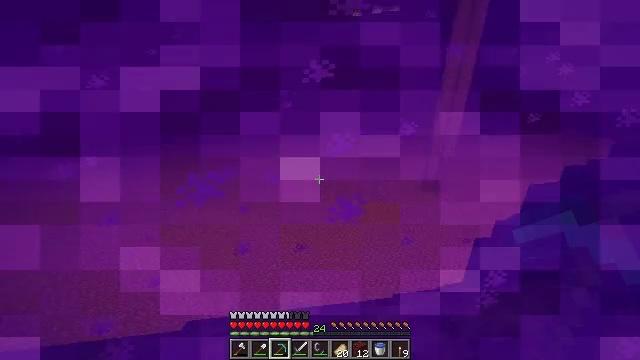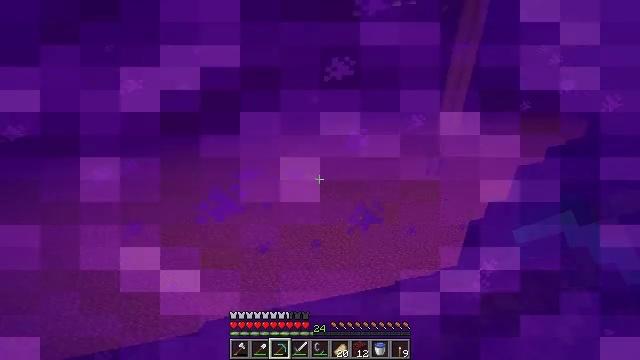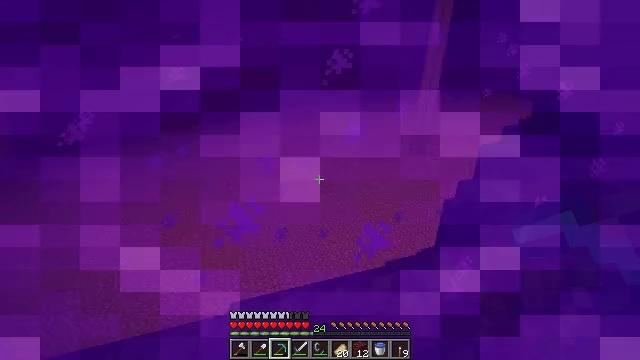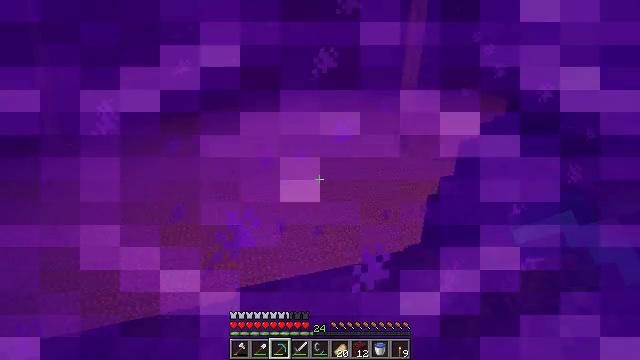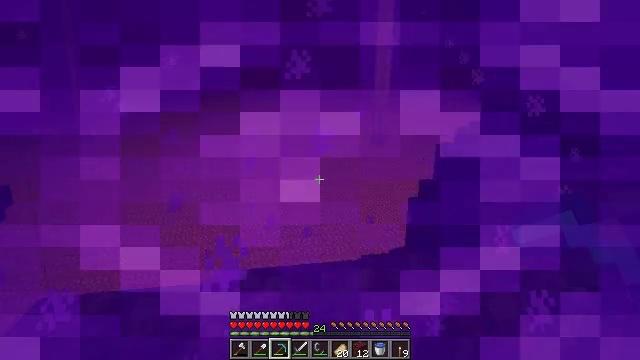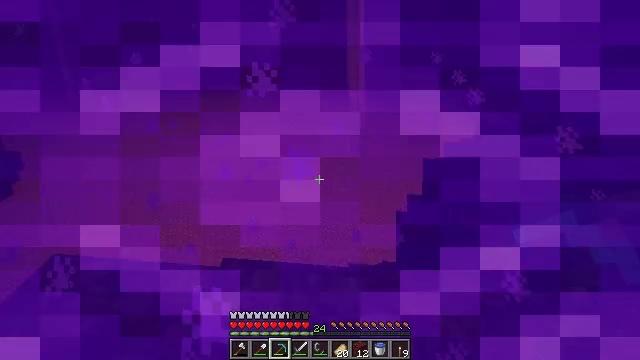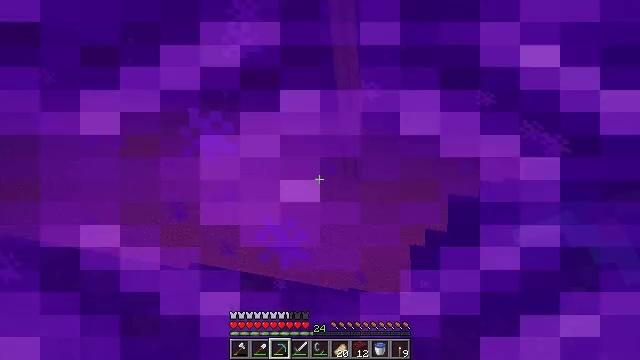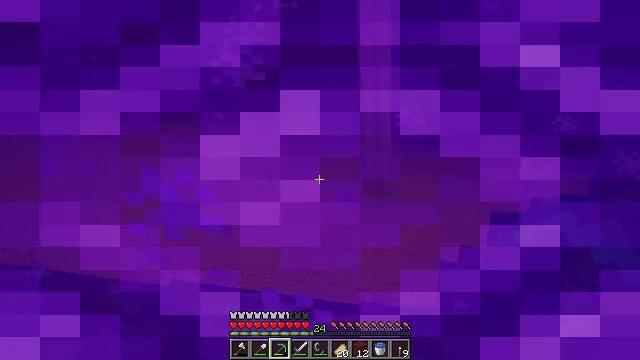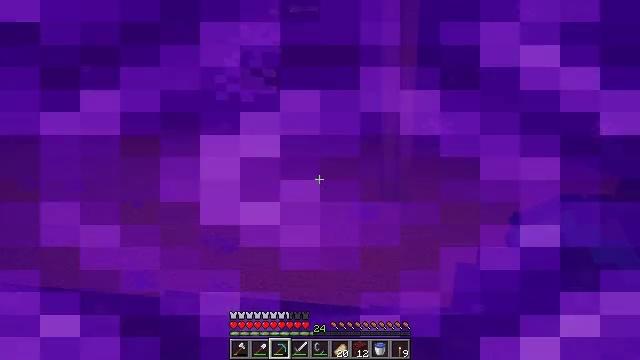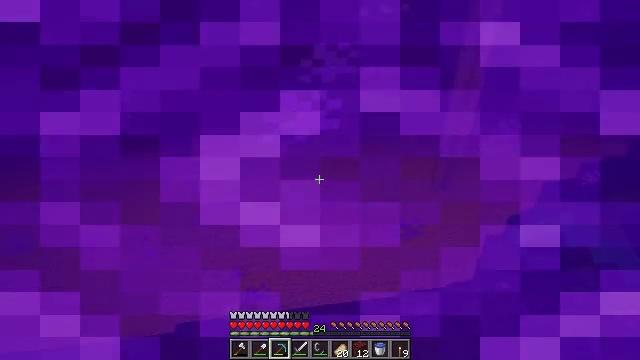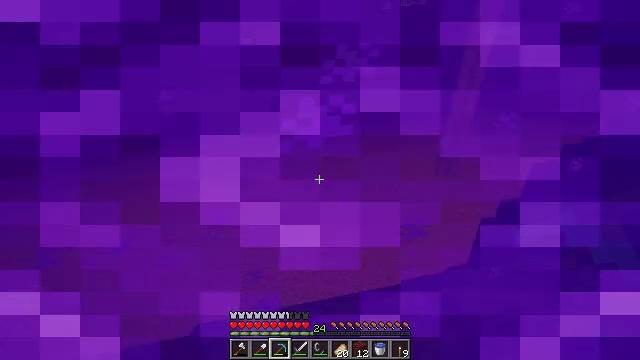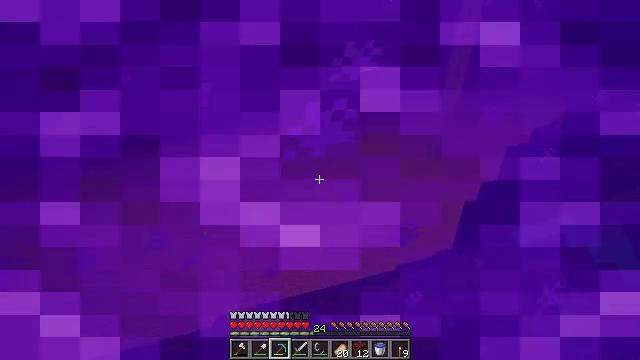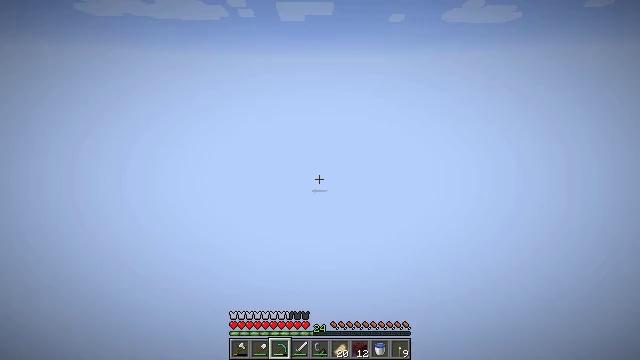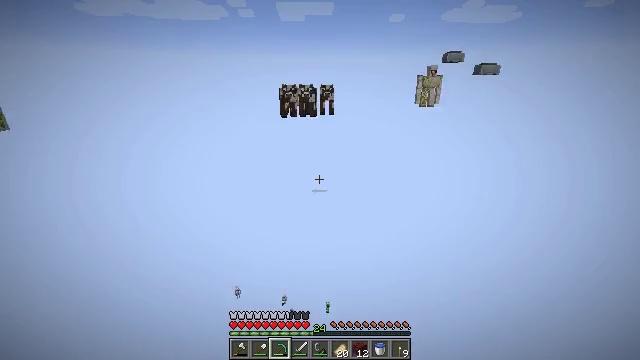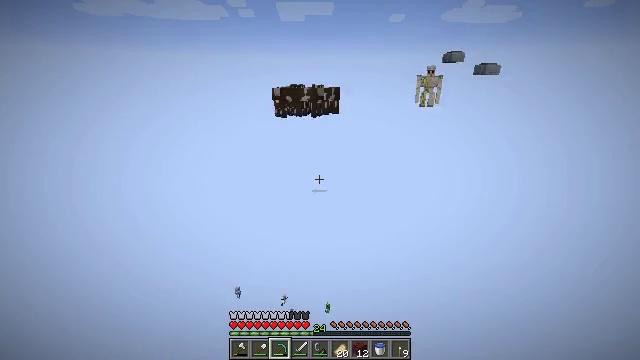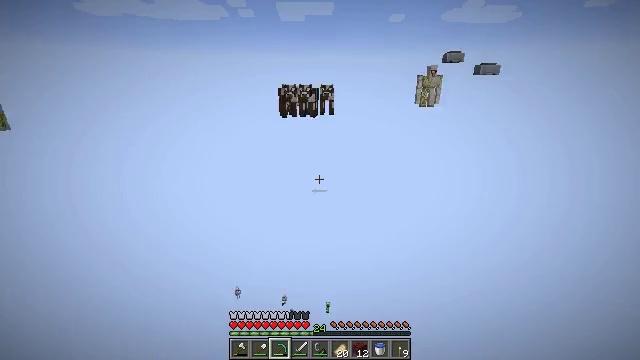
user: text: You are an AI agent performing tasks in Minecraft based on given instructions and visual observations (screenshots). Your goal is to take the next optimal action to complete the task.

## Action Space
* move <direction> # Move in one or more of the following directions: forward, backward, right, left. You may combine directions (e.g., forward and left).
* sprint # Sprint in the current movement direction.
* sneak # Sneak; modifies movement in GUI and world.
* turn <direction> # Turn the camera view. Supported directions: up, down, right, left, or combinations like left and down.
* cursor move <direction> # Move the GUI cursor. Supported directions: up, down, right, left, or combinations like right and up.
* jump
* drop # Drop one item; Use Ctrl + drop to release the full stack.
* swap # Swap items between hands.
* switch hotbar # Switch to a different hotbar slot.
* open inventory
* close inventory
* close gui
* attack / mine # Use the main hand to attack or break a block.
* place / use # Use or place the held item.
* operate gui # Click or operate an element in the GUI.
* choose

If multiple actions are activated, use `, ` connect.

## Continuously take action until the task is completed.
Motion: motion action
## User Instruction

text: Use stone to craft stone stairs.
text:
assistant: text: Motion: no_op
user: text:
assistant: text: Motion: no_op
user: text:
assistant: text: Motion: no_op
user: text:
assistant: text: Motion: no_op
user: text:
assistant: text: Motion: no_op
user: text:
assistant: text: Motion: no_op
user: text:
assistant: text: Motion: no_op
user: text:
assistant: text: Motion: no_op
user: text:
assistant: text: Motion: no_op
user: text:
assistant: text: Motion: no_op
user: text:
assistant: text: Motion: no_op
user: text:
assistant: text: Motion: no_op
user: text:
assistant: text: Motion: no_op
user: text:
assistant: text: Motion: no_op
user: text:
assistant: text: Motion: no_op
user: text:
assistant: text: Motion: no_op
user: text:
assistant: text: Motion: no_op
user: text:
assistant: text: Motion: no_op
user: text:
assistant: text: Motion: no_op
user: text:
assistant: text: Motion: no_op
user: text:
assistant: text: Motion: no_op
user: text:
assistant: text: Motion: no_op
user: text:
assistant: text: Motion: no_op
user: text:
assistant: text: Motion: no_op
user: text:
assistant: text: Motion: no_op
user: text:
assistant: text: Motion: no_op
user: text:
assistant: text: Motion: no_op
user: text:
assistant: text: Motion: no_op
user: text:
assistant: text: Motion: turn left
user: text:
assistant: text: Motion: move forward, turn left